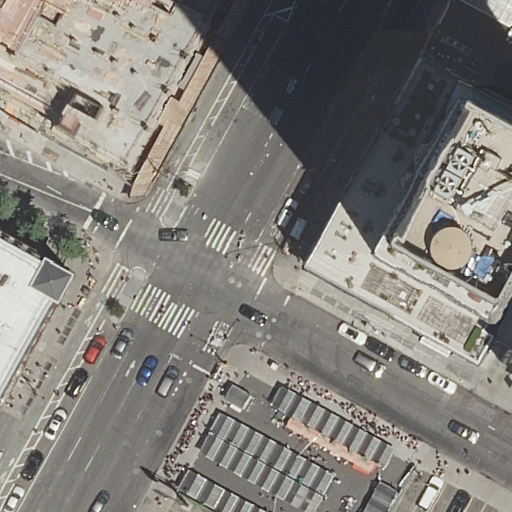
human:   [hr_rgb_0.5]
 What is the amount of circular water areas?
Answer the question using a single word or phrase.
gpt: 0

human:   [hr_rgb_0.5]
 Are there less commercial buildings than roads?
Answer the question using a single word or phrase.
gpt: yes

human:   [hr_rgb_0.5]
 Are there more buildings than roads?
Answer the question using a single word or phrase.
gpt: yes

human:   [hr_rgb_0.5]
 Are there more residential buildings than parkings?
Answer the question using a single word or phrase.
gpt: yes

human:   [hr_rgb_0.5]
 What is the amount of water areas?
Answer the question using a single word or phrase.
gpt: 0

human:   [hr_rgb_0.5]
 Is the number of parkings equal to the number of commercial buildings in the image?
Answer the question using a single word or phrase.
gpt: no

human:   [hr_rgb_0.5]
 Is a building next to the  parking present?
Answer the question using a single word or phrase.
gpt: yes

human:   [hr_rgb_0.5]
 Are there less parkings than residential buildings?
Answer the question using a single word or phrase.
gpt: yes

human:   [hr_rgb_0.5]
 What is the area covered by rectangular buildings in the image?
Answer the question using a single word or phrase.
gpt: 1467m2

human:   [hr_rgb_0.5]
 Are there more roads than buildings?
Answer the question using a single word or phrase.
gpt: no

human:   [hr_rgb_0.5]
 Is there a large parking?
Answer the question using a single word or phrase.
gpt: no

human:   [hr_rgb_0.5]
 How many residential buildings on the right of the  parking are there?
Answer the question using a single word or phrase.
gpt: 1

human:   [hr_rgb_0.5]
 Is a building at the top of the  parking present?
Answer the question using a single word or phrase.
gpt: yes

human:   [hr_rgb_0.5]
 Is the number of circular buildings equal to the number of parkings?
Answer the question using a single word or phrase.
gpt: no

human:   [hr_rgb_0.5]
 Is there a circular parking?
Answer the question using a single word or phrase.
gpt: no

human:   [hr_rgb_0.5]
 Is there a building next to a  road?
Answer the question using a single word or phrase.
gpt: yes

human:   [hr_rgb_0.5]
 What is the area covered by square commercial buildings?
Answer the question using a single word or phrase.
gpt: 0m2

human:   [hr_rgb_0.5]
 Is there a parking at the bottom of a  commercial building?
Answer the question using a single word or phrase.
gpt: no

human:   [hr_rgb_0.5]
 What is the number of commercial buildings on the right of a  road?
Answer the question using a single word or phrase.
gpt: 0

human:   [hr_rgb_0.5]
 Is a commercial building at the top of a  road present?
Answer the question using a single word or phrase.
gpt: no

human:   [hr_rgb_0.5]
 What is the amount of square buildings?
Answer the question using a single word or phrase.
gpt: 0

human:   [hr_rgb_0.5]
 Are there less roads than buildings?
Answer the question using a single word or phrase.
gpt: yes

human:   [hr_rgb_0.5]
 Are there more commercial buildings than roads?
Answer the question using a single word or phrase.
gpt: no

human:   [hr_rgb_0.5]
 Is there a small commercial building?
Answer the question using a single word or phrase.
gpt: no

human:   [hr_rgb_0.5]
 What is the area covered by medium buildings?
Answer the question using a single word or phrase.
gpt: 395m2

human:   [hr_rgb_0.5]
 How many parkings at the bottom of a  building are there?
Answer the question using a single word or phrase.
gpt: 1

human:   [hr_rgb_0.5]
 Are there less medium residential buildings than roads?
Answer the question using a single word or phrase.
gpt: yes

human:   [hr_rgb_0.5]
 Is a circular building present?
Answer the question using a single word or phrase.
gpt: no

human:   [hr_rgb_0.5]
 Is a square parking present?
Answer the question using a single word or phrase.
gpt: no

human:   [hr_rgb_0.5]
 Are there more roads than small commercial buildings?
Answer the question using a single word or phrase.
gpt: yes

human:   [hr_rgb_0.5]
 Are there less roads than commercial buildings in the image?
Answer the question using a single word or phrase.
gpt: no

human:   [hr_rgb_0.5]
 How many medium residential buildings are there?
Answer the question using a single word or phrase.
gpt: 2

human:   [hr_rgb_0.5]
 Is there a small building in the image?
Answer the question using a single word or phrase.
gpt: yes

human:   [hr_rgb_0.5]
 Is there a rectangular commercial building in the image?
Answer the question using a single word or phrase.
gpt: no

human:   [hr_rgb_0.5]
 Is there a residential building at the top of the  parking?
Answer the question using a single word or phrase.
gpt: yes

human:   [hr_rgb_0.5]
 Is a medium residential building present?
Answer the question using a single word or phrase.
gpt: yes